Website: macys
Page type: billing-address
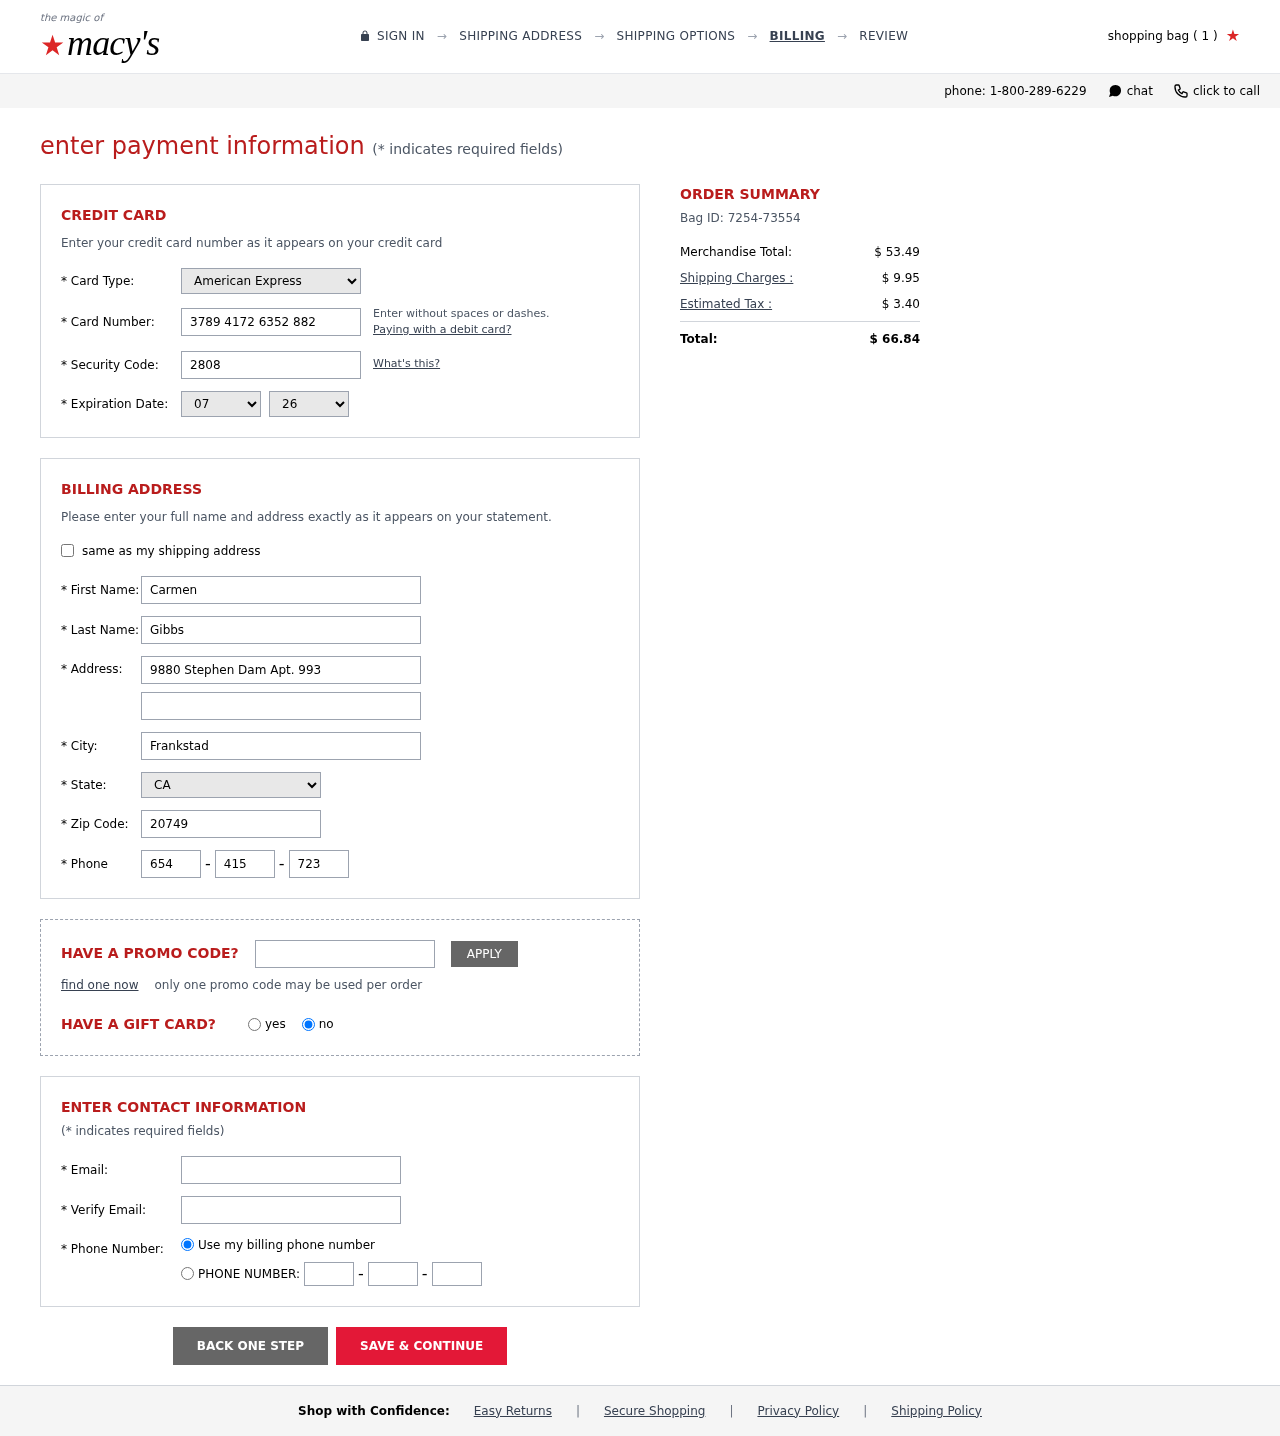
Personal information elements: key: PII_CARD_CVV
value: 2808
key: PII_CARD_EXPIRY_MONTH
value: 07
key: PII_CARD_EXPIRY_YEAR
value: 26
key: PII_CARD_NUMBER
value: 3789 4172 6352 882
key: PII_CARD_TYPE
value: American Express
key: PII_CITY
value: Frankstad
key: PII_EMAIL
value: carmen.gibbs@hotmail.com
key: PII_FIRSTNAME
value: Carmen
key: PII_LASTNAME
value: Gibbs
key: PII_PHONE_AREA
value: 654
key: PII_PHONE_PREFIX
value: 415
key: PII_PHONE_SUFFIX
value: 7239
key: PII_POSTCODE
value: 20749
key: PII_STATE_ABBR
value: CA
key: PII_STREET
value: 9880 Stephen Dam Apt. 993
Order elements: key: ORDER_NUM_ITEMS
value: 1
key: ORDER_ID
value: Bag ID: 7254-73554
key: ORDER_SUBTOTAL
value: $ 53.49
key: ORDER_SHIPPING_COST
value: $ 9.95
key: ORDER_TAX
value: $ 3.40
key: ORDER_TOTAL
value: $ 66.84